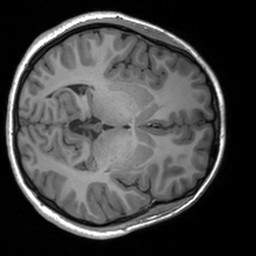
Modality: T1w
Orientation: axial
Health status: healthy
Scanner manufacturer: siemens
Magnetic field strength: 3 T
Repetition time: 1.9 s
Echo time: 0.00226 s